Question: I am releasing NSArray and NSMutableArray but its show memory leak. while ZoneData code is like this
'''
-(ZoneData*) initWithZoneName:(NSString *)zoneNameIn SdName:(NSString *)sdNameIn eCount:(NSString *)eCountIn iCount:(NSString *)iCountIn StandLat:(NSString *)standLatIn StandLong:(NSString *)standLongIn
{
self = [super init];
if (self)
{
zoneName = [zoneNameIn copy];
lsdName = [sdNameIn copy];
leCount = [eCountIn intValue];
liCount = [iCountIn intValue];
standLat = [standLatIn copy];
standLong = [standLongIn copy];
}
return self;
}
'''

how to solve this?
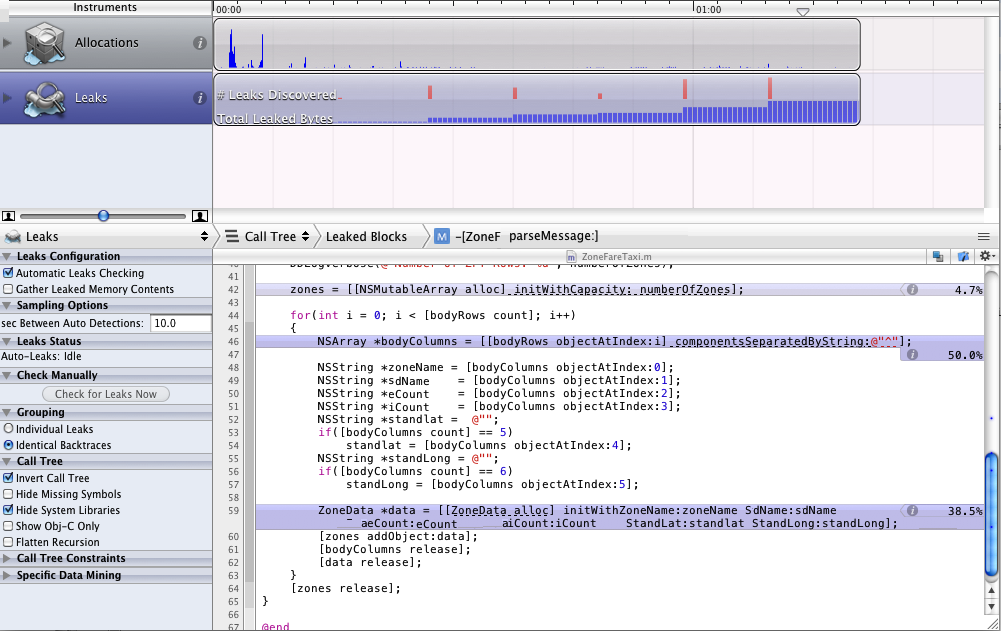
Answer: The problem is your instance variables. In your '-init', you are correctly assigning them to copies of the strings from the array. However, you need t also release them in '-dealloc'.
'''
-(void) dealloc
{
[zoneName release];
[lsdName release];
[standLat release];
[standLong release];
[super dealloc];
}
'''
Now, you may be asking why the leaks tool is telling you the leaks are where you create the 'NSArray' with the strings in it instead of the init method. The reason is that '-copy' for immutable objects is optimised to do nothing except send retain to 'self'. So those copies you have as instance variables are in reality the same objects as was created by '-componentsSeparatedByString:'